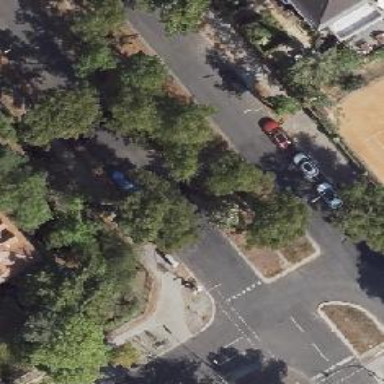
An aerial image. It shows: Tertiary road with asphalt surface. There is parking lane on the right.